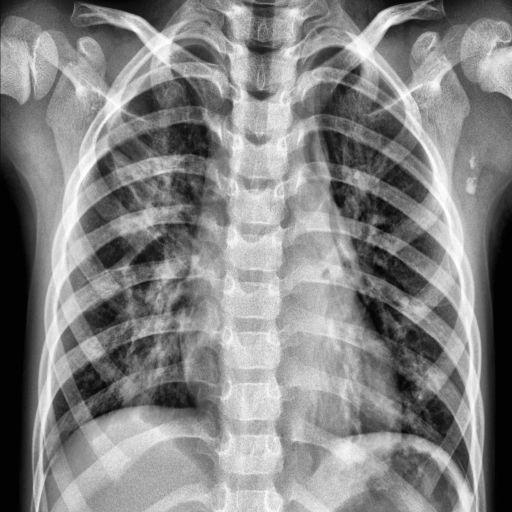
Finding: PNEUMONIA